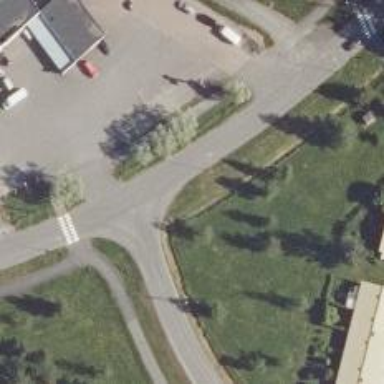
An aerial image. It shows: Road with "give way" sign.